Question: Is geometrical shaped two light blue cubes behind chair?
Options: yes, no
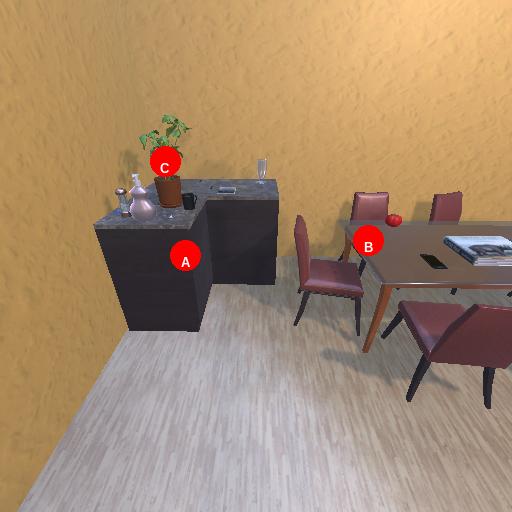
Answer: yes